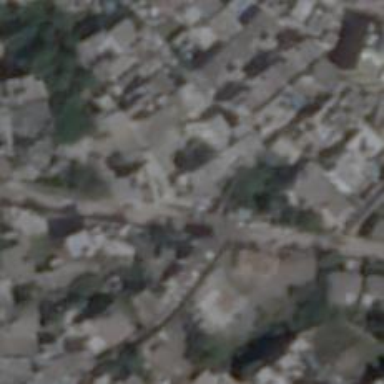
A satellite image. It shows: Residential road.